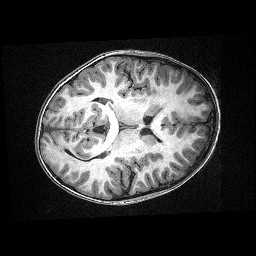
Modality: T1w
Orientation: axial
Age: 10
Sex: male
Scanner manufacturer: siemens
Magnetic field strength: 3 T
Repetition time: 2.3 s
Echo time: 0.00336 s